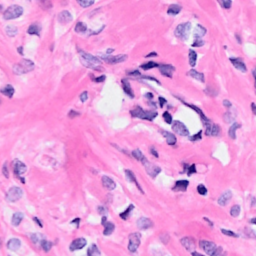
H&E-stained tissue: Breast